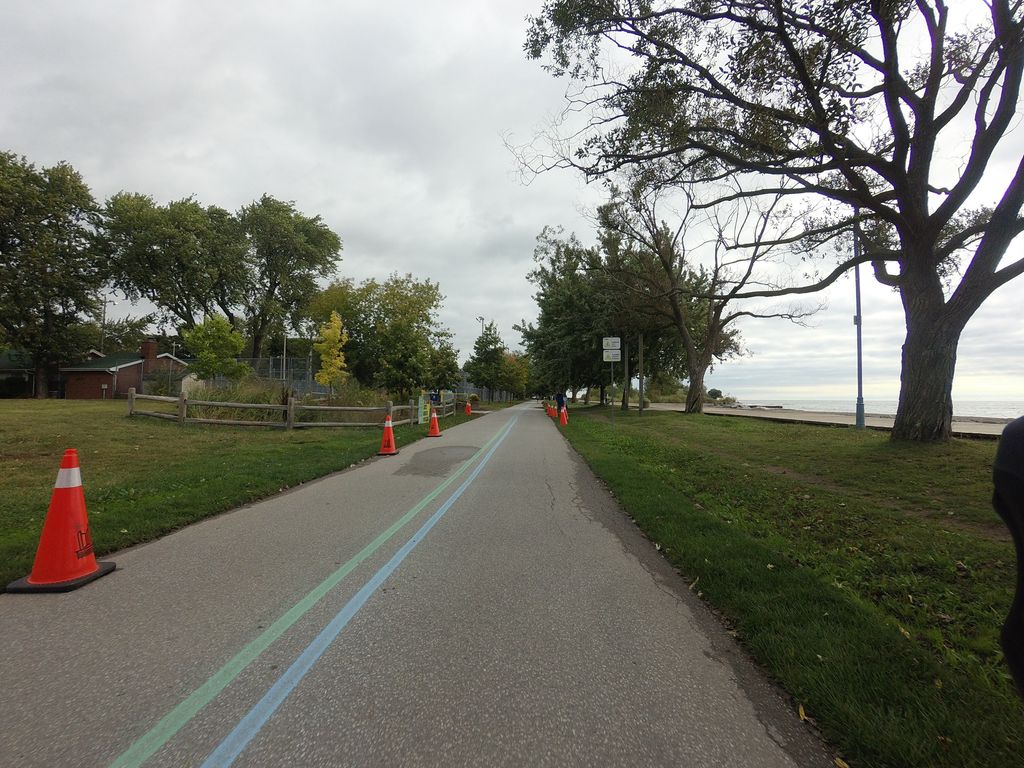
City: toronto